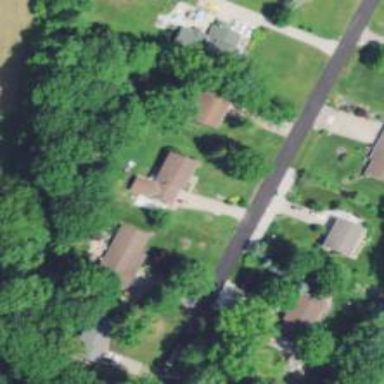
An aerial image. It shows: Driveway.